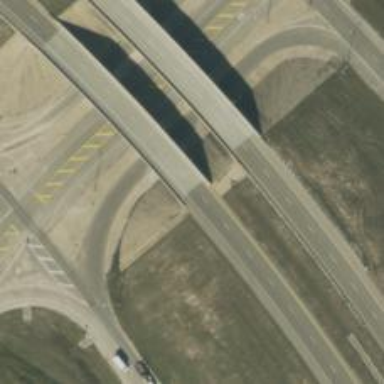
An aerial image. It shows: Bridge over trunk highway expressway.